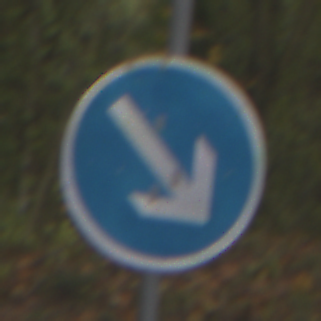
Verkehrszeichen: VorgeschriebeneVorbeifahrtRechts
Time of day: MorningAfternoon
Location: Outdoor (Urban)
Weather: PartlyCloudy
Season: NotSpecified
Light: Natural